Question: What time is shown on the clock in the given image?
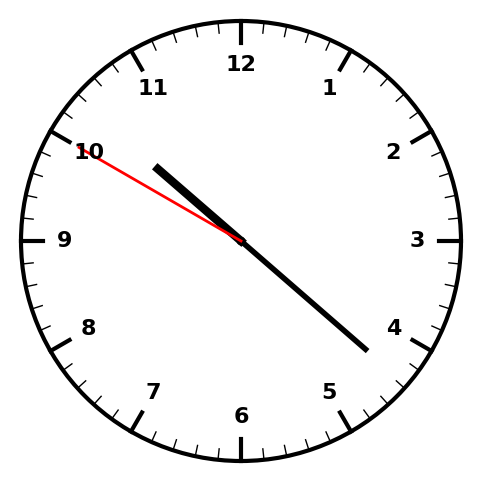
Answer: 10:21:50